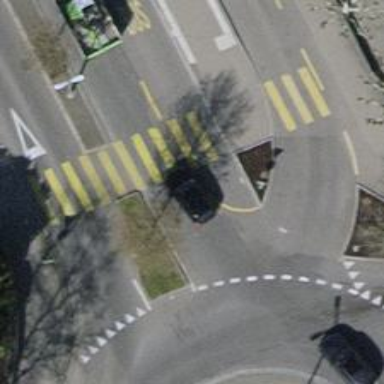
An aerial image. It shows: Marked zebra crossing with pedestrian island.